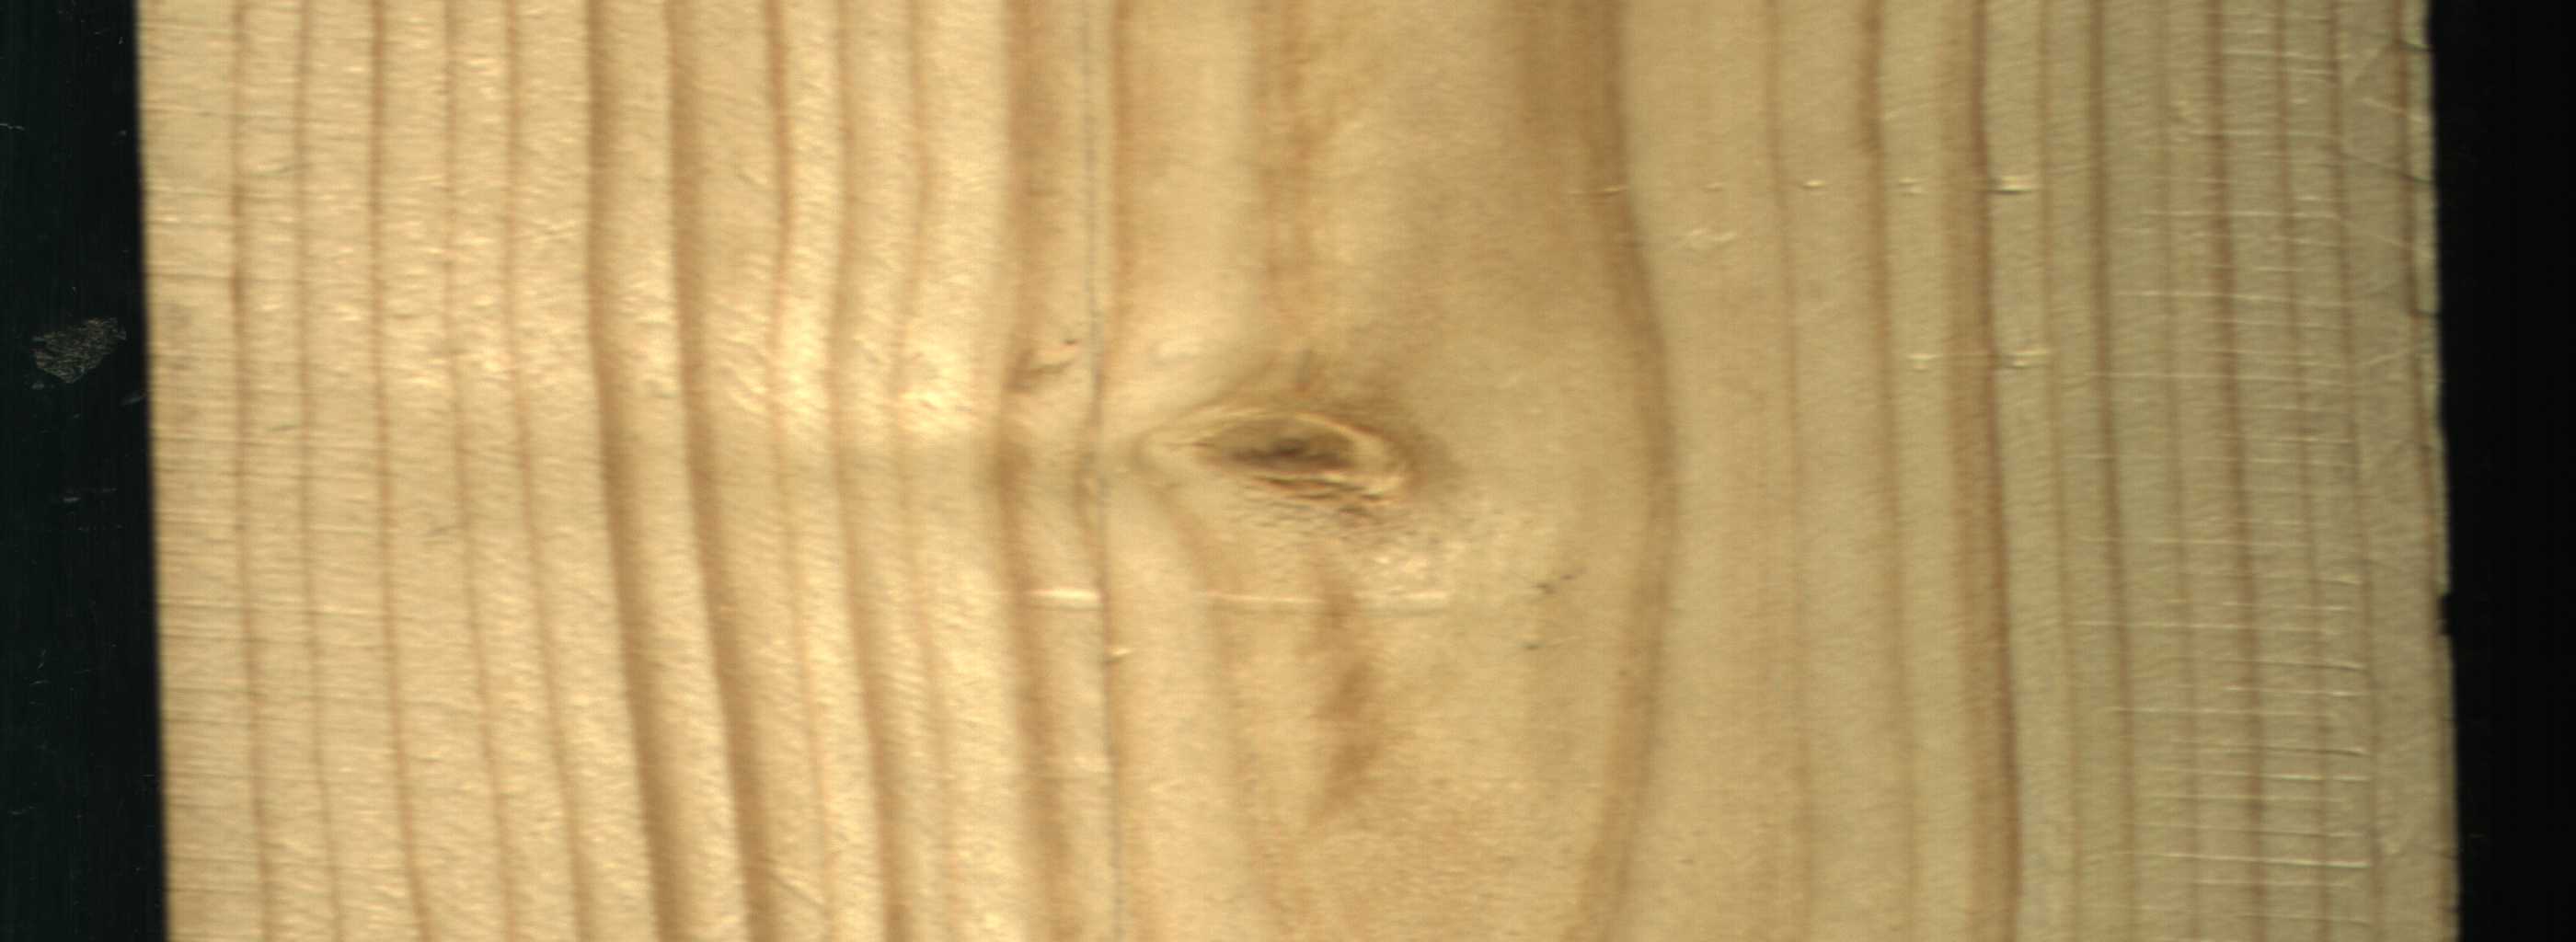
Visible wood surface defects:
Live_Knot